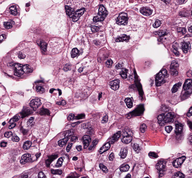
Tumor epithelial tissue: yes
Tumor-associated stroma tissue: no
Normal tissue: no